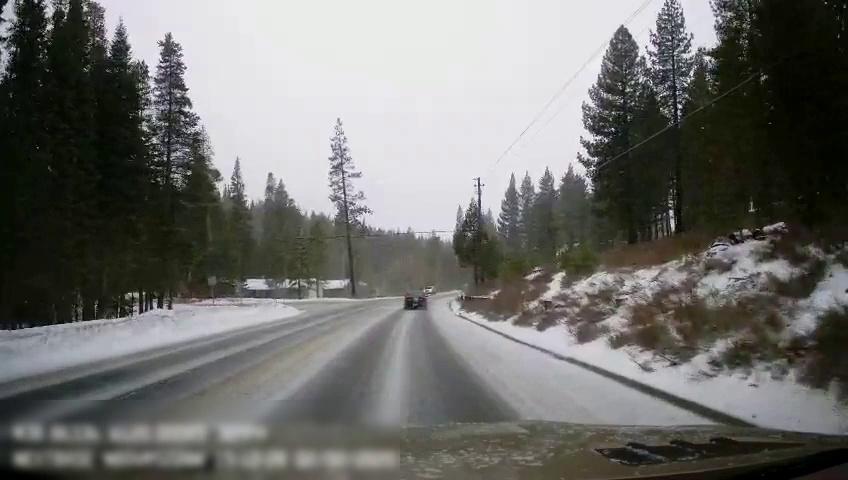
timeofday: Day
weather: Snowy
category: Drivable Space
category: Vehicles | SUV
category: Vehicles | Car